Question: How can I transform color image to grayscale using java code?
A sample grayscale image for reference:

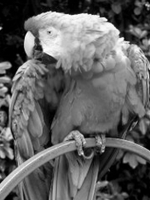
Answer: A simplest way is to draw to GRAY buffered image
'''
BufferedImage image = new BufferedImage(width, height, BufferedImage.TYPE_BYTE_GRAY);
Graphics g = image.getGraphics();
g.drawImage(colorImage, 0, 0, null);
g.dispose();
'''
See more ways <URL>